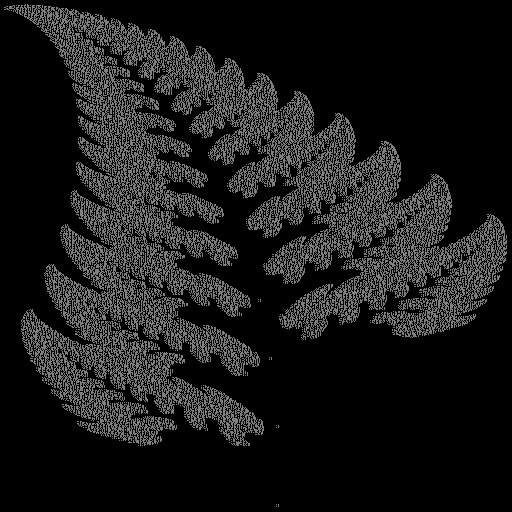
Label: fern